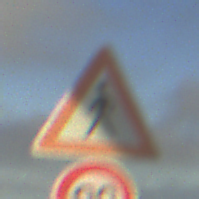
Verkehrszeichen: FussgaengerRechts
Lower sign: Geschwindigkeit90
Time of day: SunriseSunset
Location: Outdoor (Nature)
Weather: PartlyCloudy
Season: NotSpecified
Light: Natural